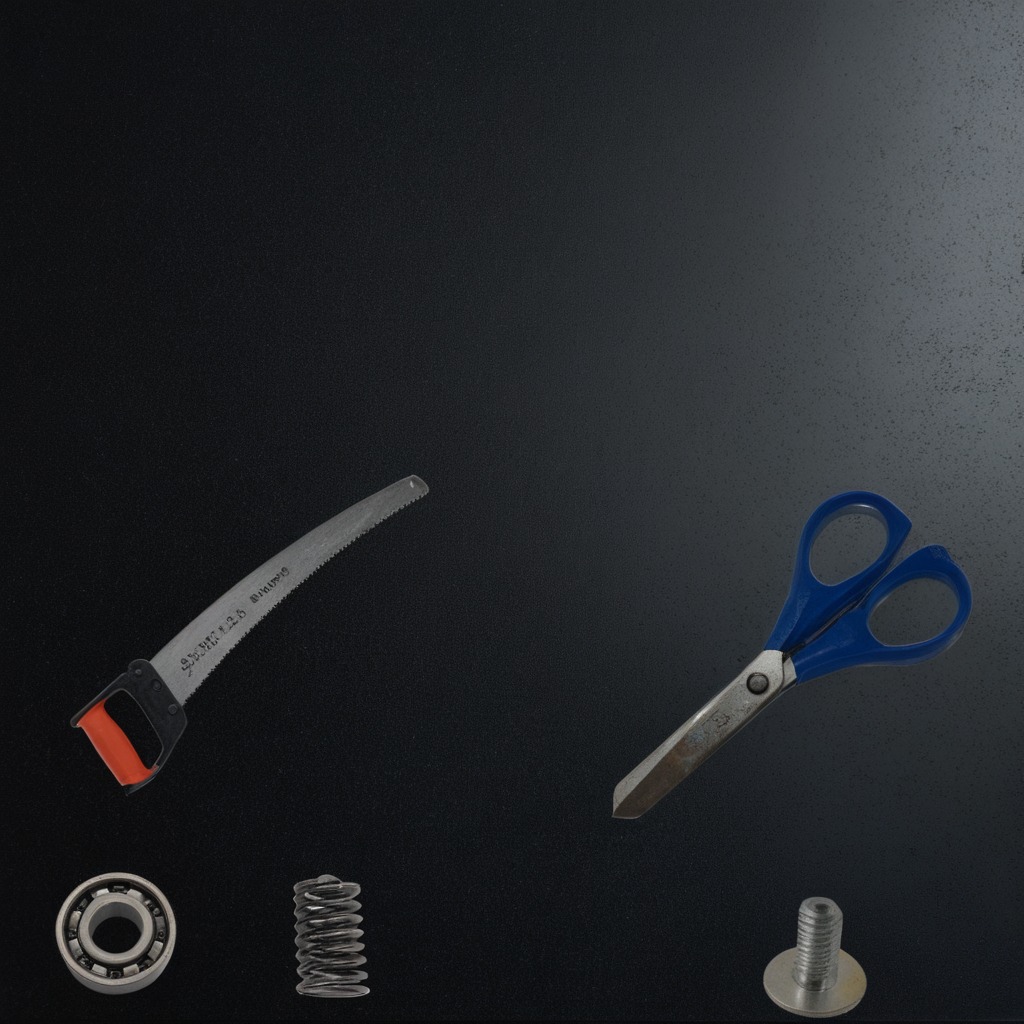
A ball bearing, a machine screw, a coiled metal spring, a saw, and a pair of scissors are lying on the clean granite tabletop inside a workshop at night.